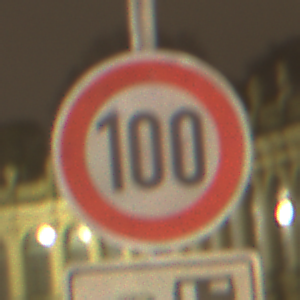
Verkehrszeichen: Geschwindigkeit100
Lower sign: Entfernungsangaben1
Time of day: Night
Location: Outdoor (Urban)
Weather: Overcast
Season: NotSpecified
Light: Artificial